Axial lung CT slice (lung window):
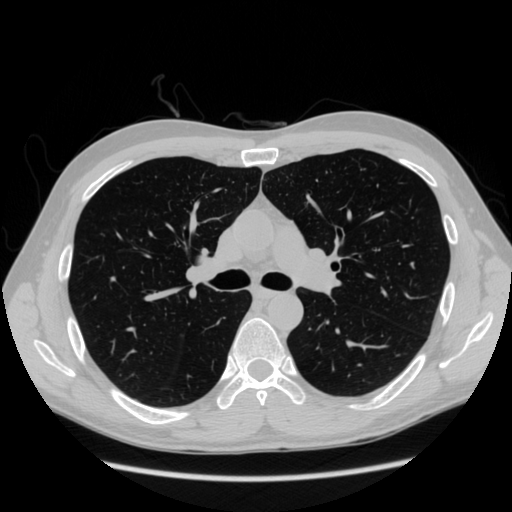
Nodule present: no